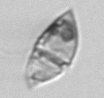
Label: Amphidinium